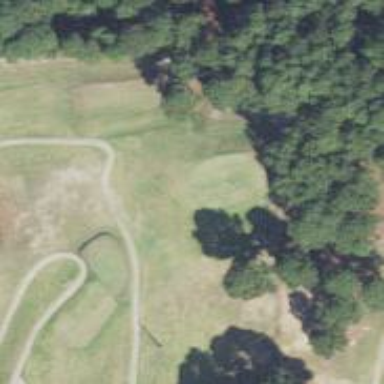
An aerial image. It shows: Golf hole.